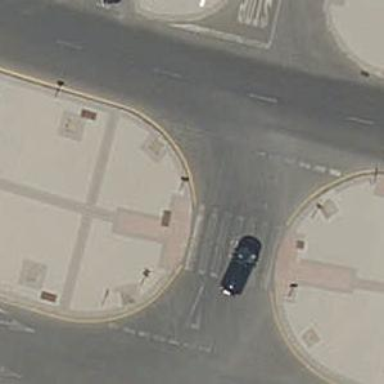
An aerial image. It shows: Uncontrolled road crossing.